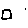
Label: square